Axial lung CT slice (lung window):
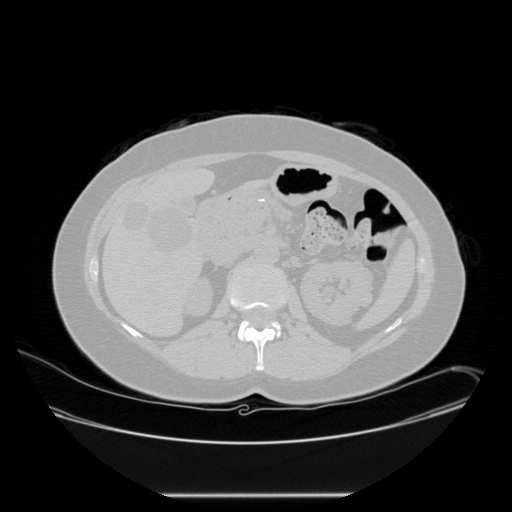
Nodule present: no